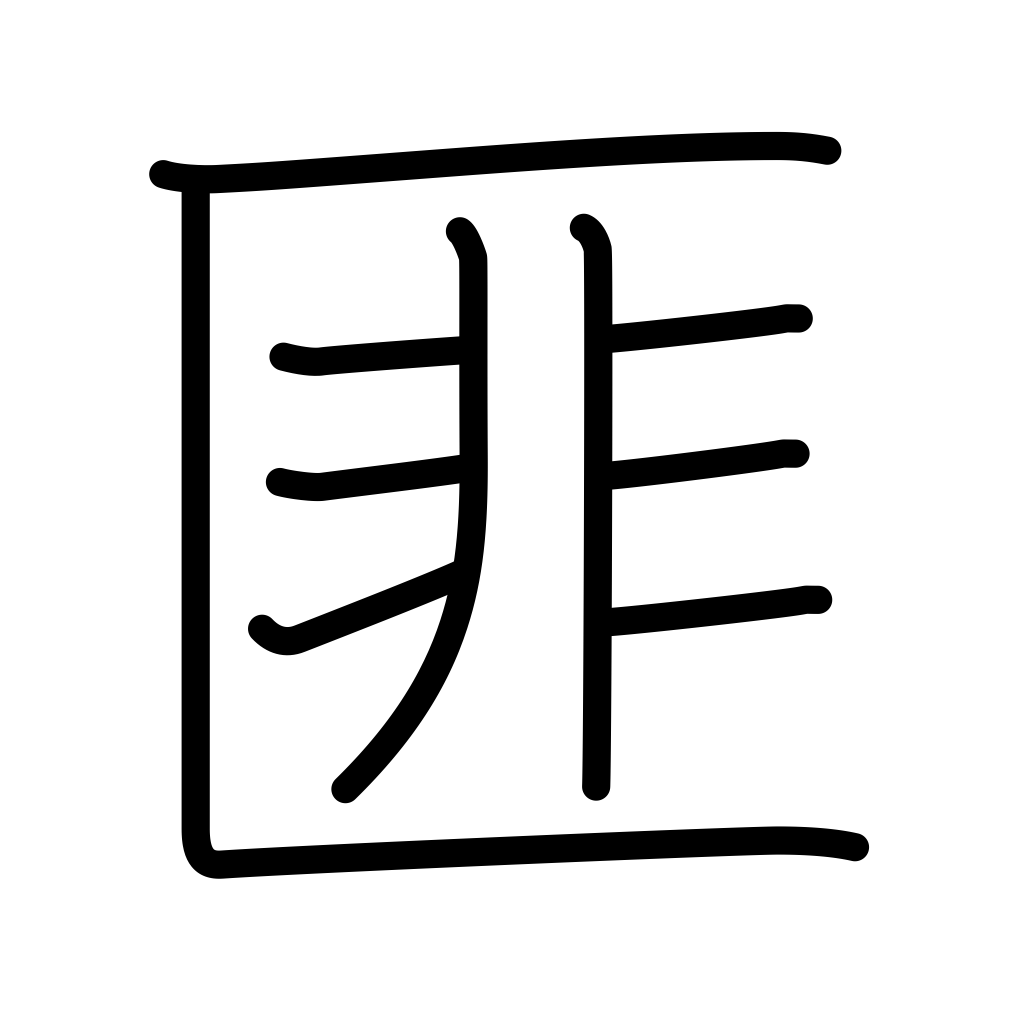
Meaning: negation, wicked person